Current action and preconditions to check: trajectory_clear

Your task: For each precondition in the list above, predict whether it will hold at this action.

Consider the current scene as observed from the mobile robot's camera, and analyze the predicted future states of all dynamic agents (e.g., people, animals, vehicles, or any moving entities) within the NEXT SECOND.

IMPORTANT: Only answer "very likely" if you are absolutely certain—based on strong, clear evidence—that a dynamic agent will violate the precondition in the predicted future state. Do NOT answer "very likely" for unlikely, ambiguous, or low-probability risks.

Ask yourself for each precondition: Is there a high probability, with clear and convincing evidence, that the predicted future states of any dynamic agent will interfere with the predicted future state of the currently executing action within the NEXT SECOND, causing that precondition to fail?

Assess the risk level based on these predictions. Use "likely" or "very likely" if motions create a clear risk of interference.

Use "neutral" or "improbable" if agents are nearby but their predicted paths are clearly diverging or non-conflicting.

Failure Risk Categories: "very improbable", "improbable", "neutral", "likely", "very likely"

Answer Format: Output ONLY the probability_of_failure value from these categories: "very improbable", "improbable", "neutral", "likely", "very likely"

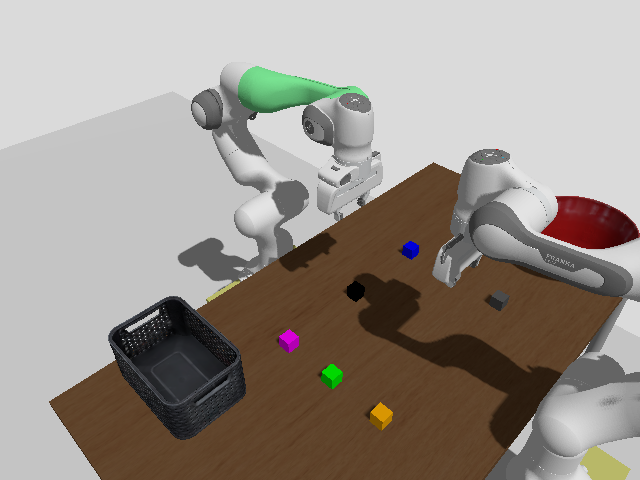

Answer: very improbable